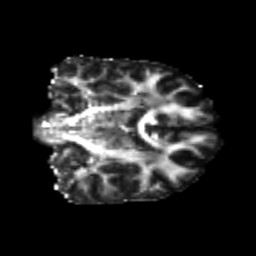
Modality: FA
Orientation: coronal
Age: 24
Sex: female
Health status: healthy
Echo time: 0.074 s